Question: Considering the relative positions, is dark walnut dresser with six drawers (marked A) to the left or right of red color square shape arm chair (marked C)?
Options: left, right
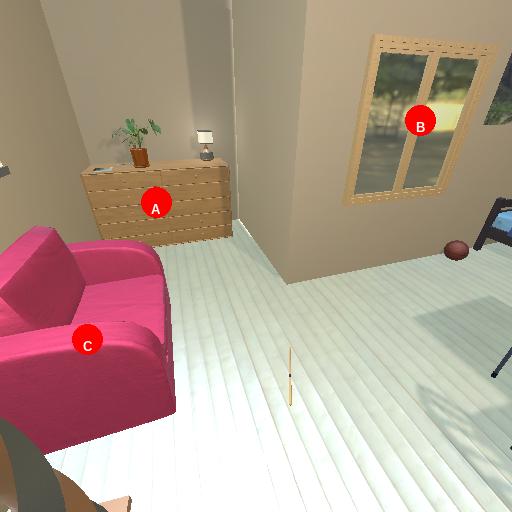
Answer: left